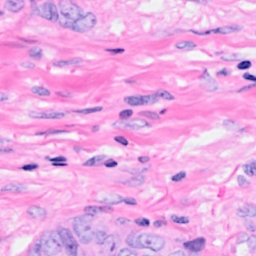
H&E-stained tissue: Breast